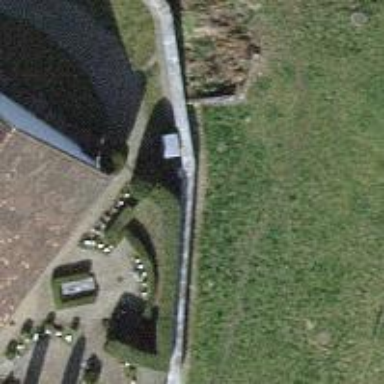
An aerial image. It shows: Wall is shown in the image.